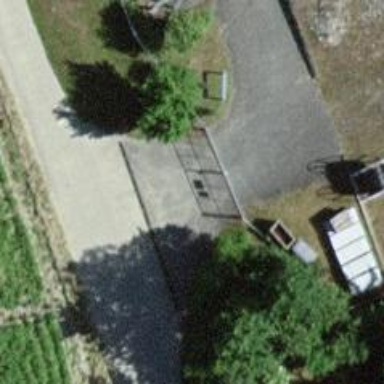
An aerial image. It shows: Gate.